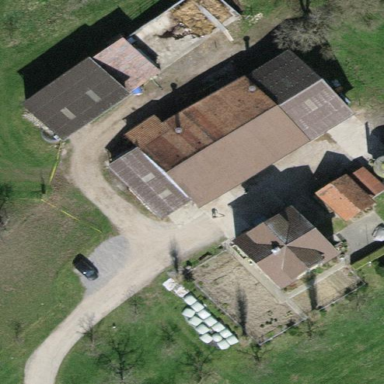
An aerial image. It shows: Farmyard area.